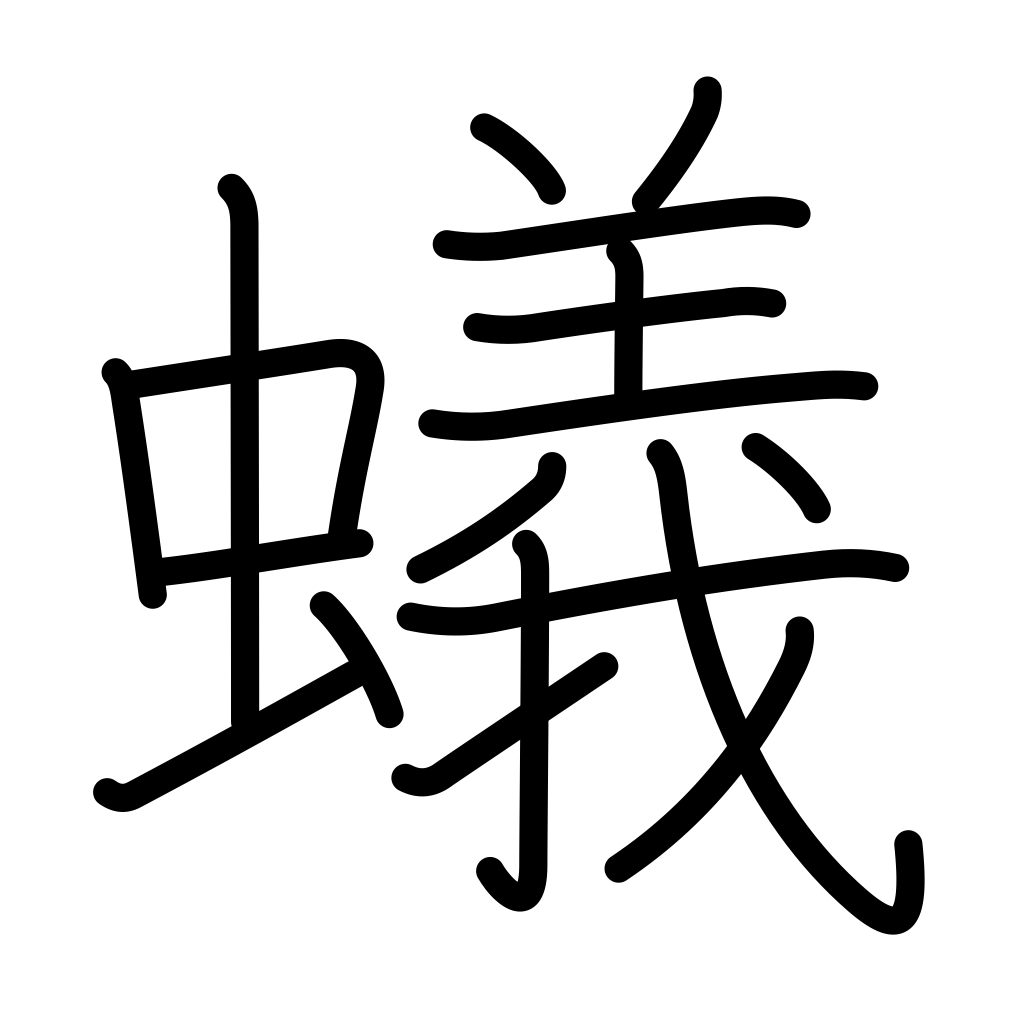
Meaning: ant